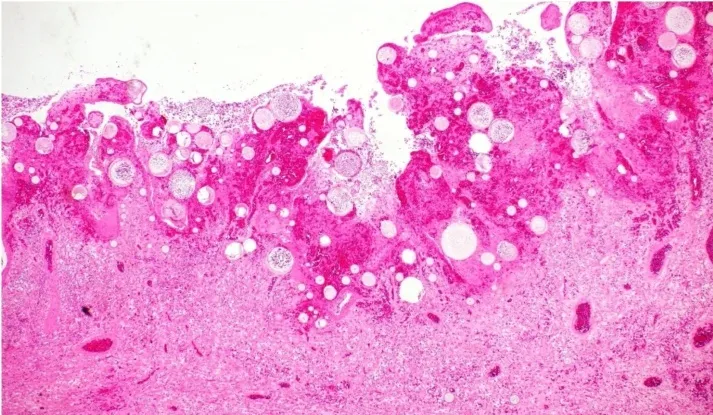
H & E staining: A- Low power magnification showing characteristic thick walled sporangia in various stages of development, containing endospores.
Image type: pathology (h&e)